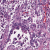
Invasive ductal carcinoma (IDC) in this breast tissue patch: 1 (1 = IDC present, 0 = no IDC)